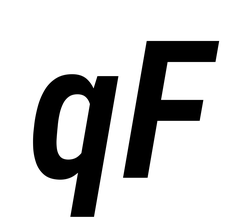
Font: Roboto-Italic_Condensed_SemiBold_Italic